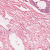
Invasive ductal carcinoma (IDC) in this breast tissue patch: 0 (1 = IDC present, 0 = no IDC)